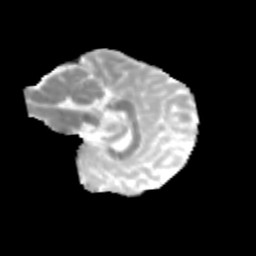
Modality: MD
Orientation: sagittal
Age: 12
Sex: female
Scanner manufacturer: siemens
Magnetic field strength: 3 T
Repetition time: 3.8 s
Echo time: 0.07 s